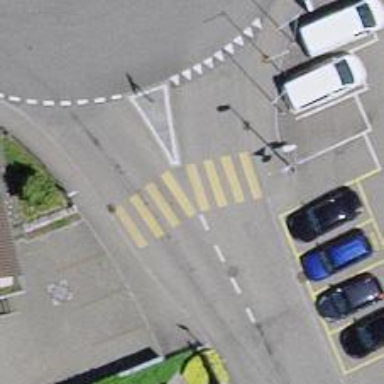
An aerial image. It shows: Uncontrolled zebra crossing on the road.